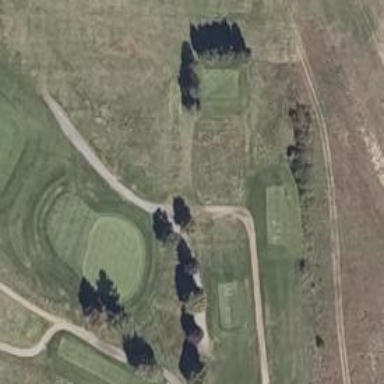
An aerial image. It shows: Golf cartpath that is also road path.